Question: I'm currently trying to create a for my 'canvas' using 'javascript'.
I'm adding the width in the following way: 'ctx.measureText(text).width + 40' to make sure the width of the speechbubble is flexible and depends on the 'var text = 'Speechbubble test';' input. Also adding 40 pixels to add a margin left and right!
How could I get the height of the text to make it flexible also? I've been checking but couldn't find something similare to the 'measureText' method and it doesn't seem to exist.
Is there any way to get the actual height of the text? I'm asking because I'm planning to add a line break to it. eG: multi-line support (Break the text line after a specific amount of letters).
I'm trying to add a little speech bubble direction pointer to the speechbubble. Sorry for the way I'm describing it this way, don't know the word for it. But I'm talking about the following:

How could I add the following to my speechbubble?
I appreciate any sugestions and help.
'''
var canvas = document.getElementById('canvas');
var ctx = canvas.getContext("2d");
ctx.font = "13px Helvetica";
var text = 'Speechbubble test';
component(ctx, ctx.measureText(text).width, 70, "#37f", 10, 10, 16, text);
function component(ctx, width, height, color, x, y, radius, text)
{
// Variables
var width = width + 40;
var height = height;
var x = x;
var y = y;
var radius = Math.min(radius, Math.min(width, height) / 2);
var color = color;
var pi2 = Math.PI * 2;
var r = radius;
var w = width;
var h = height;
// Transparent background
//ctx.fillStyle = "rgba(255, 255, 255, 0.5)";
ctx.fillStyle = color;
ctx.setTransform(1, 0, 0, 1, x, y);
// Draw arc
ctx.beginPath();
ctx.arc(r , r , r, pi2 * 0.5 , pi2 * 0.75);
ctx.arc(w - r, r, r, pi2 * 0.75, pi2);
ctx.arc(w - r, h - r, r, 0, pi2 * 0.25);
ctx.arc(r , h - r, r, pi2 * 0.25, pi2 * 0.5);
ctx.fill();
ctx.setTransform(1, 0, 0, 1, 0, 0);
// Text fillstyle
ctx.fillStyle = "#fff";
ctx.fillText(text, x + 20, y + 40);
}
'''
'''
<canvas width="500" height="500" id="canvas"></canvas>
'''
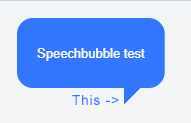
Answer: The problem is that although the <URL> a way to measure height via a the 'TextMetrics' object, no vendor has actually implemented it at current time.
So we have to cheat a bit to get the actual size from the font.
One way to do this is to temporary insert a DOM element and get the height from that:
'''
console.log(getTextHeight("Hello", "20px sans-serif"));
function getTextHeight(txt, font) {
var el = document.createElement('div'), height;
el.style.cssText = "position:fixed;padding:0;left:-9999px;top:-9999px;font:" + font;
el.textContent = txt;
document.body.appendChild(el);
height = parseInt(getComputedStyle(el).getPropertyValue('height'), 10);
document.body.removeChild(el);
return height
}
'''
For use with canvas just pass in 'context.font' as your font argument:
'''
var fontHeight = getTextHeight("Hello", ctx.font);
'''
You can break up the bottom line path so to speak, of the rounded rectangle by inserting 'lineTo()' calls, like:
'''
var ctx = c.getContext("2d"), r = 20, w = 290, h = 100, pi2 = Math.PI*2;
var ap = w * 0.2, aw = 20, ah = 30; //arrow position, width, height
ctx.translate(1.5,0.5);
// Rounded rectangle
ctx.beginPath();
ctx.arc(r , r , r, pi2 * 0.5 , pi2 * 0.75);
ctx.arc(w - r, r, r, pi2 * 0.75, pi2);
ctx.arc(w - r, h - r, r, 0, pi2 * 0.25); // bottom right corner
ctx.lineTo(w - ap, h); // inserts an arrow (following clock-wise)
ctx.lineTo(w - ap, h + ah);
ctx.lineTo(w - ap - aw, h);
ctx.arc(r , h - r, r, pi2 * 0.25, pi2 * 0.5); // bottom left corner
ctx.closePath();
ctx.stroke();
'''
'''
<canvas id=c></canvas>
'''